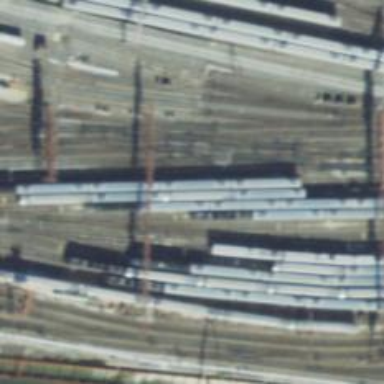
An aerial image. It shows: Rail yard with electrified contact lines for the railway.